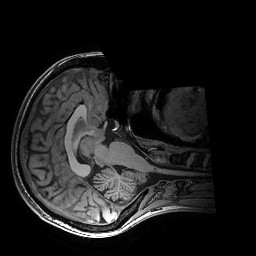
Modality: T1w
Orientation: axial
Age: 26
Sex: female
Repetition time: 0.0077 s
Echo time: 0.0034 s